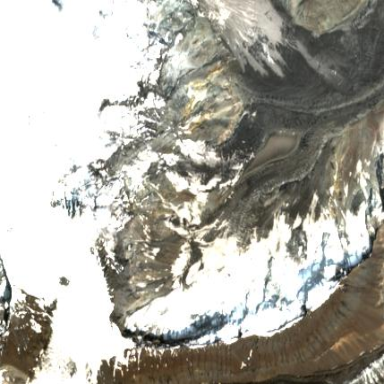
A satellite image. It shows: Stunning view of glacier.